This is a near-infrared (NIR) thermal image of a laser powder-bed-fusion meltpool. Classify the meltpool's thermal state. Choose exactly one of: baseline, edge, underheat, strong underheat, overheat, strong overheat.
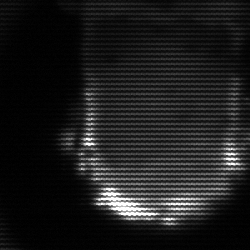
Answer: baseline